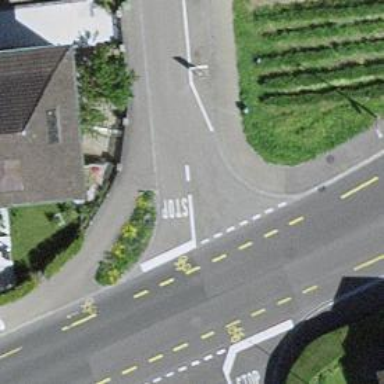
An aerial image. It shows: Road with stop sign.